Field crop: maize
Growth stage: 2
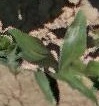
Species: maize